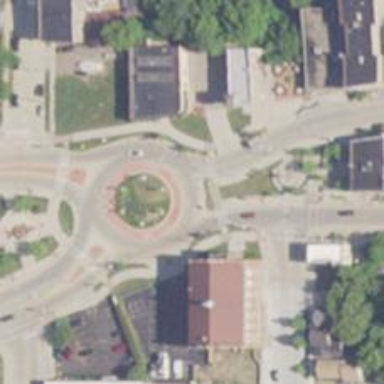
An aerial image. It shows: Roundabout on primary highway.